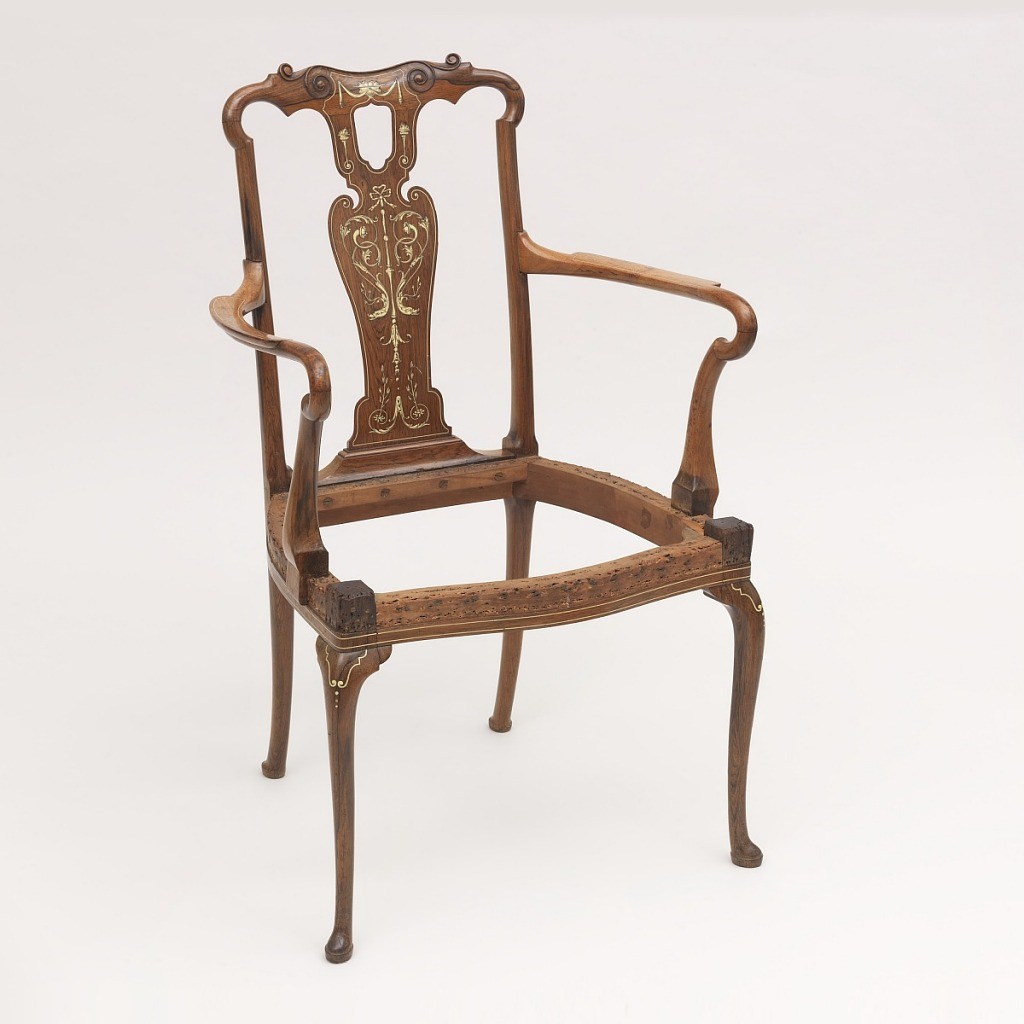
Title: Sheffield armchair
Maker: Stephen Webb, English, active 1870 – 1885
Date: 1875–80
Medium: rosewood, English walnut, ivory inlay, modern silk upholstery
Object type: Armchair
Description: The crest rail is round eared with carved scrolls at center.  The seat is characterized by a serpentine front, on thin cabriole legs that terminate in padded slipper feet.  The splat is pierced towards the top of the chair, and inlaid with ivory scrolls, fish, ribbons, and torches.  An outline of inlaid ivory appears on the seat's frame and arm rests, as well.  The chair also has inlaid scrolls and dots on the knees of each front leg.